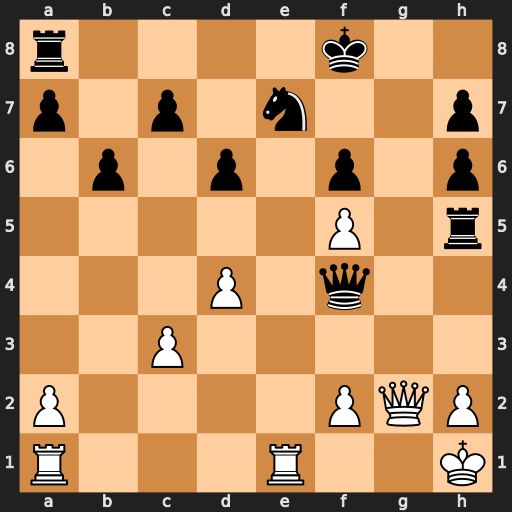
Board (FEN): r4k2/p1p1n2p/1p1p1p1p/5P1r/3P1q2/2P5/P4PQP/R3R2K
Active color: w
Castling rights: -
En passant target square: -
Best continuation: Qxa8+ Kf7 Rxe7+ Kxe7 Re1+